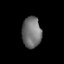
Tissue: lung
Cell type: Epithelial cells
Senescence score: 0.1968
Nuclear area (px): 588
Mean DAPI intensity: 113.133